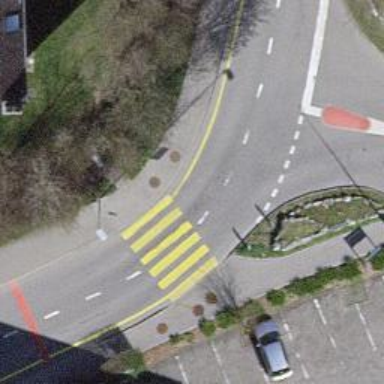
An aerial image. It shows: Uncontrolled zebra crossing on the road.